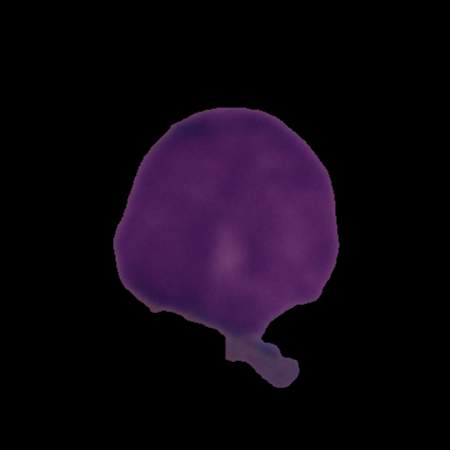
Label: cancer